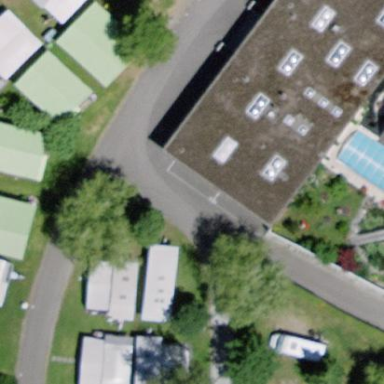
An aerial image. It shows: Building with toilets available.